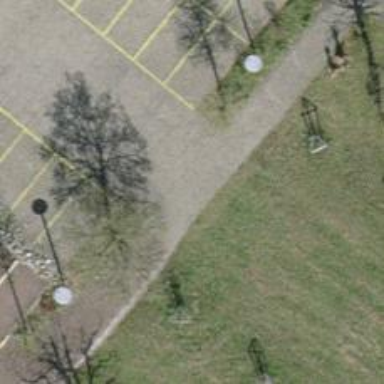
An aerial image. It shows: Parking aisle with paving stones.